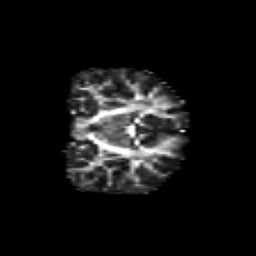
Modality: FA
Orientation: coronal
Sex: female
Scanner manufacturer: siemens
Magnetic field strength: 3 T
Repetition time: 5 s
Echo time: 0.071 s